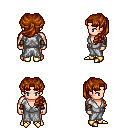
a pixel art fantasy rpg character, male body template, human, light skin, white robe, white pants, brunette princess hairstyle, leather bracers, gold boots, four views (front, back, left, right), 2x2 character sprite sheet, small pixel art, hard edges, no anti-aliasing